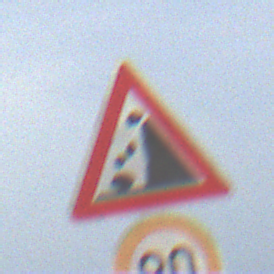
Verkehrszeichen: SteinschlagRechts
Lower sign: Geschwindigkeit80
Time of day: MorningAfternoon
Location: Outdoor (Suburban)
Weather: PartlyCloudy
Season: NotSpecified
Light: Natural